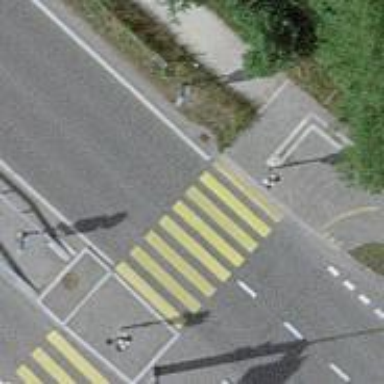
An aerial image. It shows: Crossing with traffic signals.